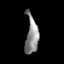
Tissue: skin
Cell type: Epithelial cells
Senescence score: 0.9186
Nuclear area (px): 471
Mean DAPI intensity: 139.047